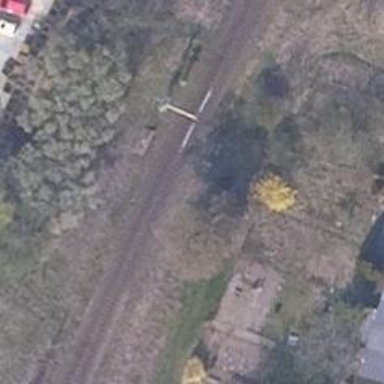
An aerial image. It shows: Railway signal.